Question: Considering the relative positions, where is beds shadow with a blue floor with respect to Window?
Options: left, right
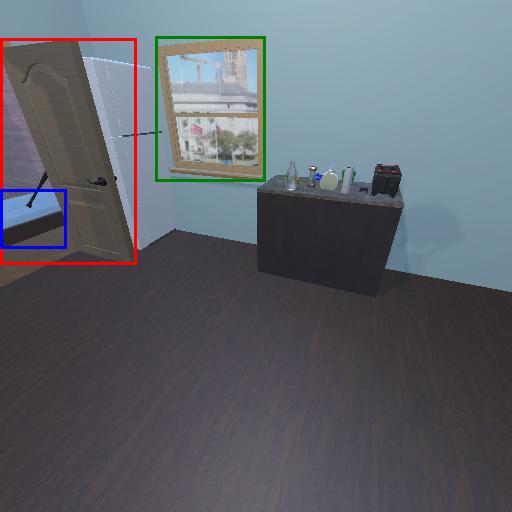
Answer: left